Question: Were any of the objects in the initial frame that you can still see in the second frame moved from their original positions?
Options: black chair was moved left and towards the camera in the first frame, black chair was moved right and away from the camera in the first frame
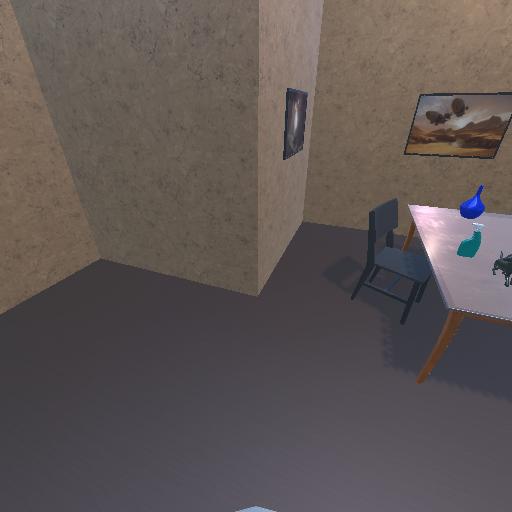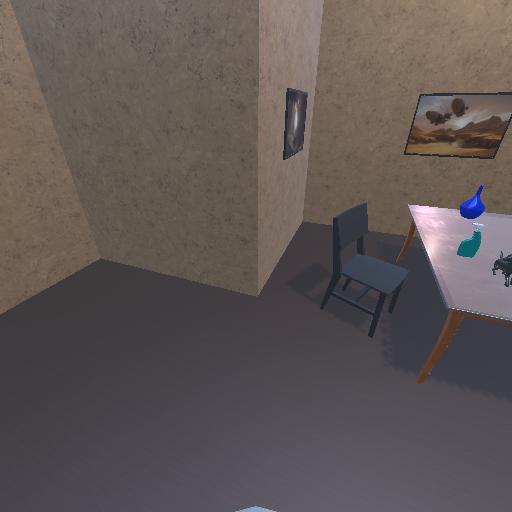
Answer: black chair was moved left and towards the camera in the first frame